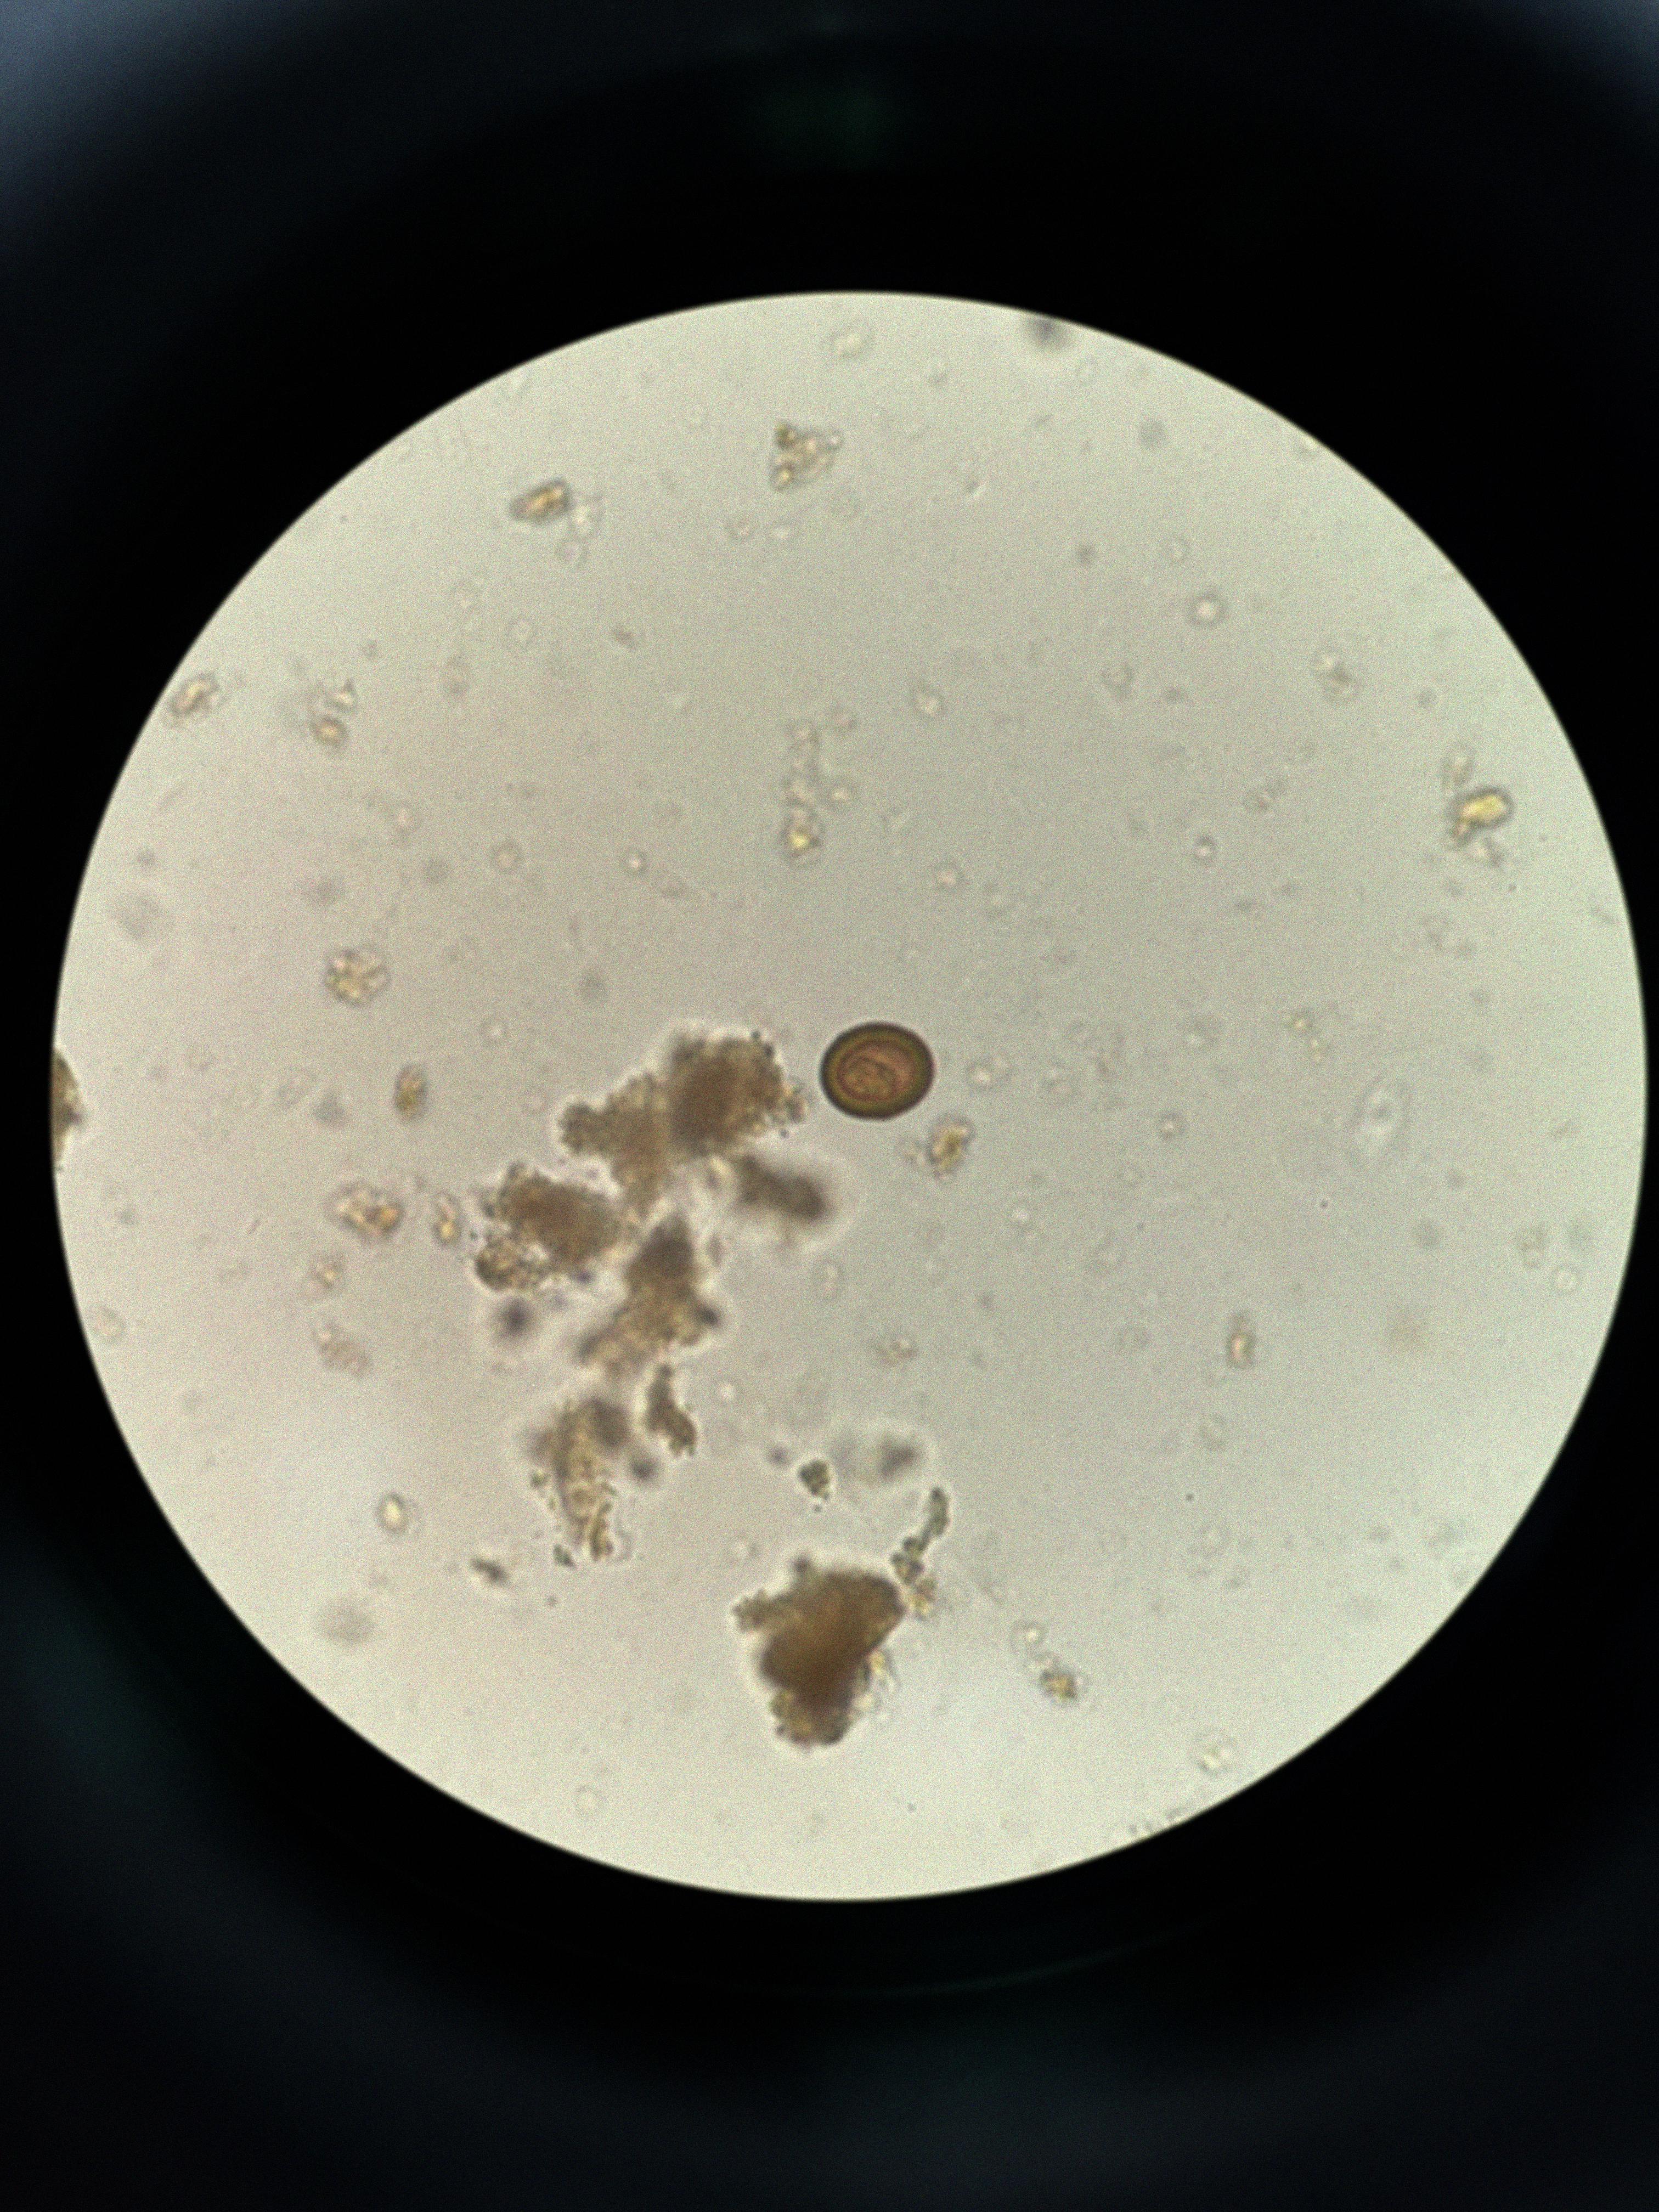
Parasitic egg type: Taenia spp. egg